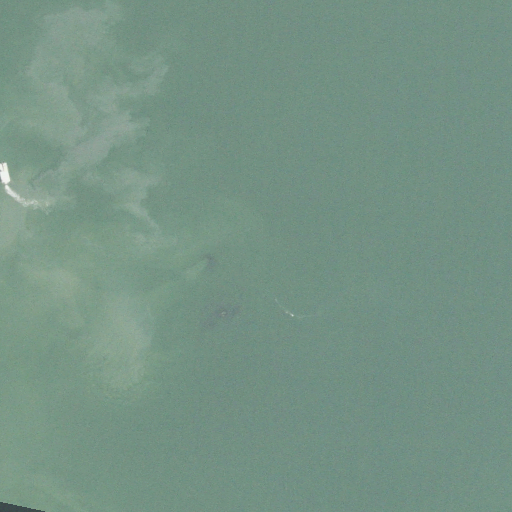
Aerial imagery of island in Connecticut named Channel Rock containing only open water